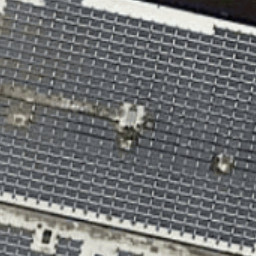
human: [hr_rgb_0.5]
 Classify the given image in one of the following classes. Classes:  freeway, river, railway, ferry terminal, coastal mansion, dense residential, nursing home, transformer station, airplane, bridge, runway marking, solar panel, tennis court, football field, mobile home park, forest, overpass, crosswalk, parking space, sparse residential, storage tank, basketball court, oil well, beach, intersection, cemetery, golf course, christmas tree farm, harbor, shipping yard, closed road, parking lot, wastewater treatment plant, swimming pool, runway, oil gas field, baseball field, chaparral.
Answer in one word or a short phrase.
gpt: solar panel